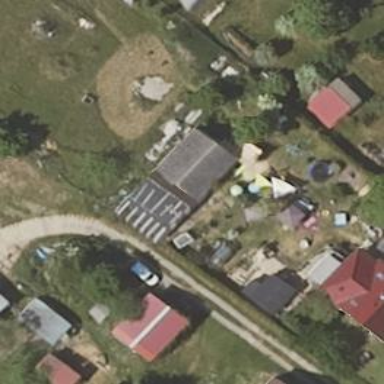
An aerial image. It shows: Shed building.